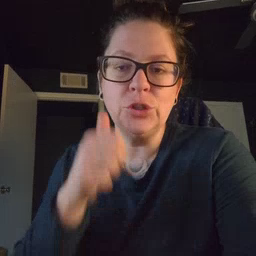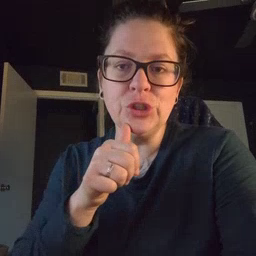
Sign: girl